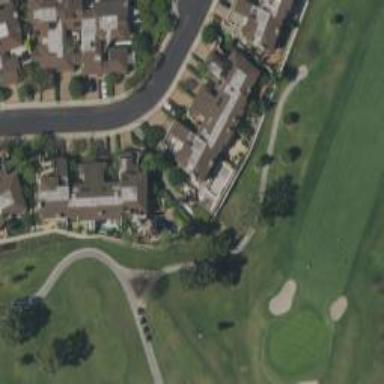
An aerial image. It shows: Path for golf carts.